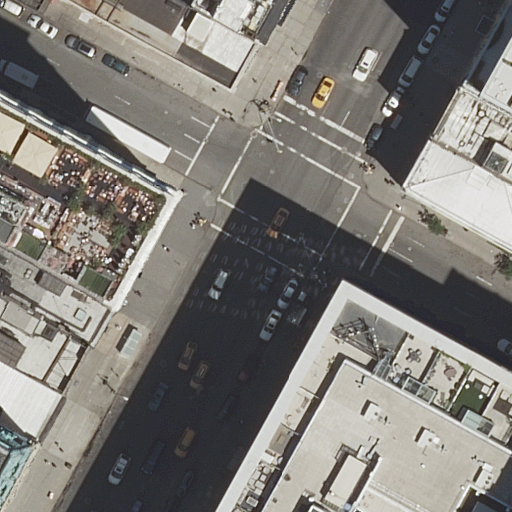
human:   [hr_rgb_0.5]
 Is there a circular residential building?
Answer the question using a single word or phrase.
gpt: no

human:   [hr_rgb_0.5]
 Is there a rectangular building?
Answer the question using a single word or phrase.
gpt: yes

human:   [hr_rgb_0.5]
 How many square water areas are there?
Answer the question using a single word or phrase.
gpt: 0

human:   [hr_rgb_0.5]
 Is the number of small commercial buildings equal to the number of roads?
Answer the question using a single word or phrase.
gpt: no

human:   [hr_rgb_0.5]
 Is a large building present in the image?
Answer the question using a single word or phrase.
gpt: yes

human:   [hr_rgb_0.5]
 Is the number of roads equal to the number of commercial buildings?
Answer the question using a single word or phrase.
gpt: no

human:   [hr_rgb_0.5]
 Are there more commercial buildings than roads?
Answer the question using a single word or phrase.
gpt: no

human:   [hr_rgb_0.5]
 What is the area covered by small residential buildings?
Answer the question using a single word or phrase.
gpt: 59m2

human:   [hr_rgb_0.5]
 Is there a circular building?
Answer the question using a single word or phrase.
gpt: no

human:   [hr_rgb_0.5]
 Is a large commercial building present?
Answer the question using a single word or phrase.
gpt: no

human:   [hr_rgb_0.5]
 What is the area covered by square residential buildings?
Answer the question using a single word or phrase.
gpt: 0m2

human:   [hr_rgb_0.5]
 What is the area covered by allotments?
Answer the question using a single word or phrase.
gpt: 0m2

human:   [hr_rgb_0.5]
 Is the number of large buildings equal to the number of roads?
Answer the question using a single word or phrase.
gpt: no

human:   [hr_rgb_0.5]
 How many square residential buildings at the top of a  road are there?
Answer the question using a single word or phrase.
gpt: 0

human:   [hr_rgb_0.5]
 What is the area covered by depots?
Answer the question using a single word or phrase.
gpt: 0m2

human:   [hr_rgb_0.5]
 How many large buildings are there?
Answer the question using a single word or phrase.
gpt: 3

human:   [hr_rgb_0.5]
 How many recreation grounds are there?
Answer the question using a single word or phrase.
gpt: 0

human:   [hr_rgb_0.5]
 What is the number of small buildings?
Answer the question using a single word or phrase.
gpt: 1

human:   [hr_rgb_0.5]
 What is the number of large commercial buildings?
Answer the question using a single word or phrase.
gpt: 0

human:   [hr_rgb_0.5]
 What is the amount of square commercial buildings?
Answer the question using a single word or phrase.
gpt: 0

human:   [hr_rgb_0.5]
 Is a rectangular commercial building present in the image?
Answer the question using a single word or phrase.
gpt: no

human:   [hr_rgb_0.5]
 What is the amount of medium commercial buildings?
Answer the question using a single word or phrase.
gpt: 0

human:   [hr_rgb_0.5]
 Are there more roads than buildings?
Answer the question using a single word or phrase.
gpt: no

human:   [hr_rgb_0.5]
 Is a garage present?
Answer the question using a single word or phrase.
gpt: no

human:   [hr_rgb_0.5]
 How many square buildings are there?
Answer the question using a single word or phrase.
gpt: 0

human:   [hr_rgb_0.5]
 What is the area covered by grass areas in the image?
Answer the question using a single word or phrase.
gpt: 0m2

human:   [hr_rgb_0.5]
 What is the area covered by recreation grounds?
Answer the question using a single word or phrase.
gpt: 0m2

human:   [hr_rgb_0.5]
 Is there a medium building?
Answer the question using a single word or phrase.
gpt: yes

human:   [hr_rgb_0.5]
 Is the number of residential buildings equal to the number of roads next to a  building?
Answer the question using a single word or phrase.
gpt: no

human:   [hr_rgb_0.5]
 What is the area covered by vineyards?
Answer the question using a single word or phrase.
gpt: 0m2

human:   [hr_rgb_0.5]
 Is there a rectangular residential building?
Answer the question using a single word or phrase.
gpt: yes

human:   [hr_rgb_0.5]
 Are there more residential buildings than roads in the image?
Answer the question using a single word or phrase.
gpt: yes

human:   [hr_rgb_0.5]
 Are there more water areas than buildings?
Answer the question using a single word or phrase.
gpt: no

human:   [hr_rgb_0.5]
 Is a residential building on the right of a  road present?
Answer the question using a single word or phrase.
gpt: yes

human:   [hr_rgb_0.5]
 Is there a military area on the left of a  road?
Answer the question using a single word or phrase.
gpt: no

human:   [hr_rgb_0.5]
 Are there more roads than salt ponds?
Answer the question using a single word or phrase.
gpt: yes